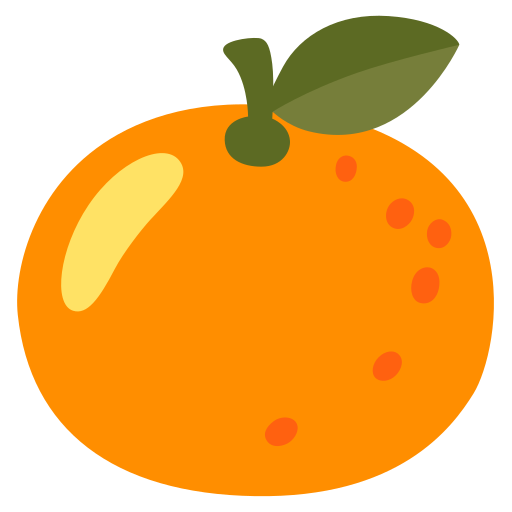
Emoji: 🍊